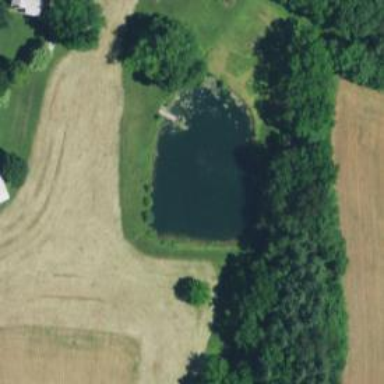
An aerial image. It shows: Pond surrounded by natural water.